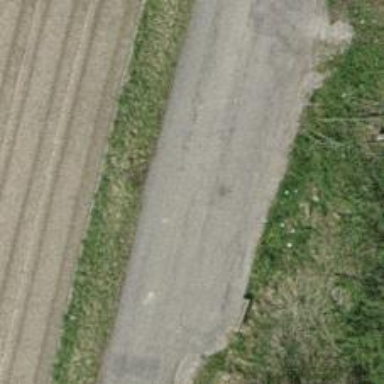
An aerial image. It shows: Passing place on the road.